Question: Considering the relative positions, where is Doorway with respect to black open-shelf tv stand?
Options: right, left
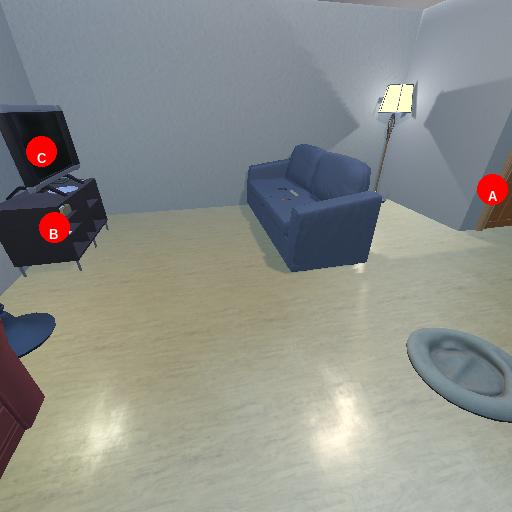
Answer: right